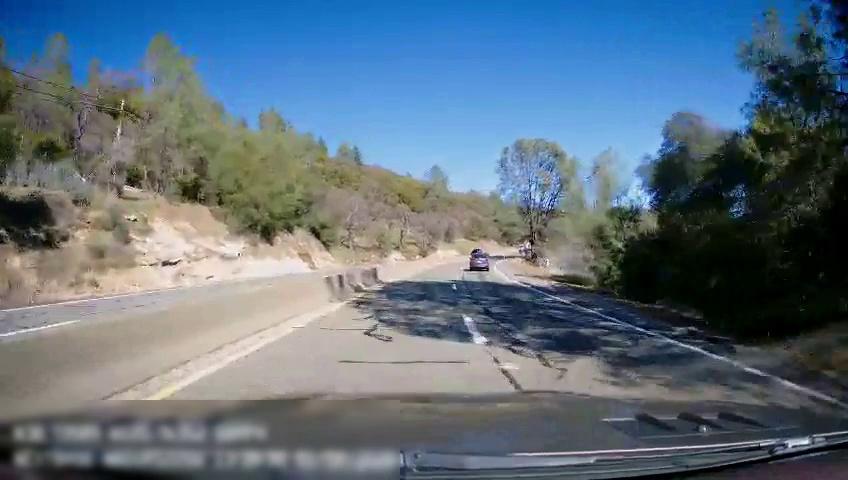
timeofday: Day
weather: Sunny
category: Drivable Space
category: Drivable Space
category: Vehicles | SUV
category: Lanes | Opposite Lane
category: Lanes | Opposite Lane
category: Lanes | Current Lane
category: Lanes | Current Lane
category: Lanes | Alternate Lane